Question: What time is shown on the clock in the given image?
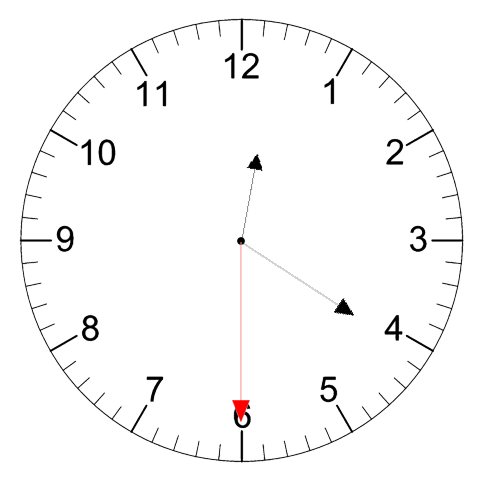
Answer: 12:20:30